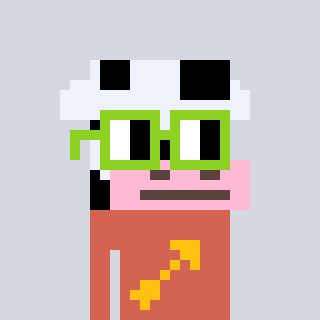
a pixel art character with square light green glasses, a cow-shaped head and a peachy-colored body on a cool background